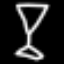
Label: hourglass